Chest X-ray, PA view. Patient: 54 years old, sex M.
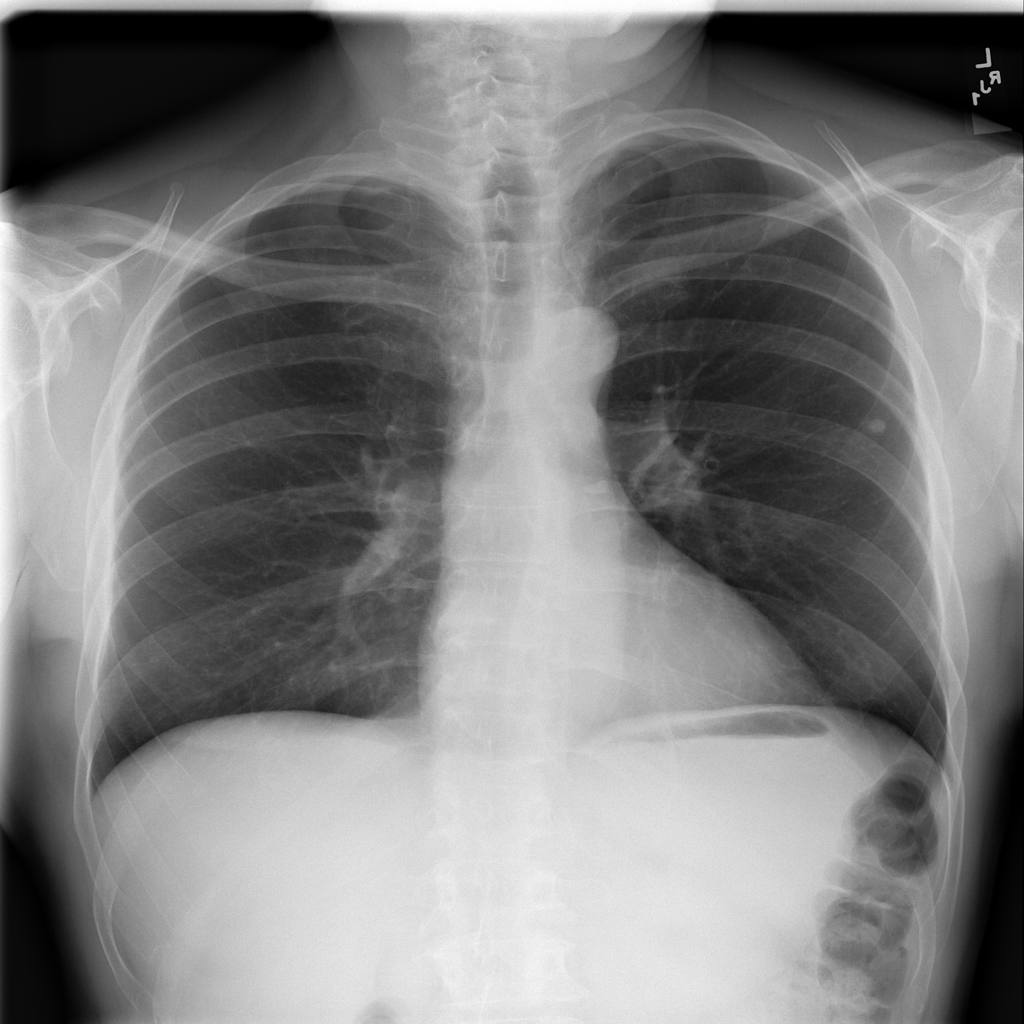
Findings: No Finding